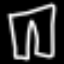
Label: pants